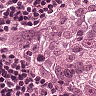
Metastatic tissue present: yes